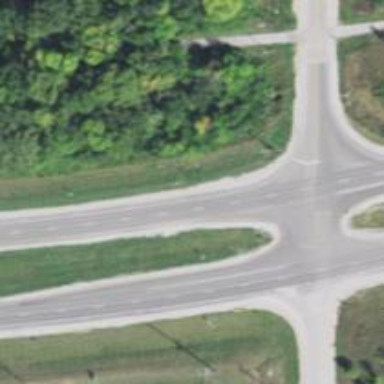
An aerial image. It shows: Trunk highway.